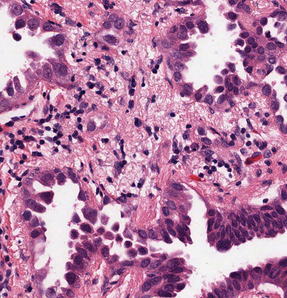
Tumor epithelial tissue: yes
Tumor-associated stroma tissue: yes
Normal tissue: no